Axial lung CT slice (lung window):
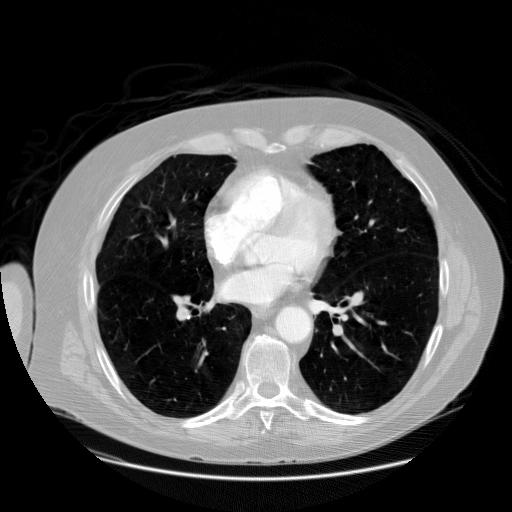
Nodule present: no